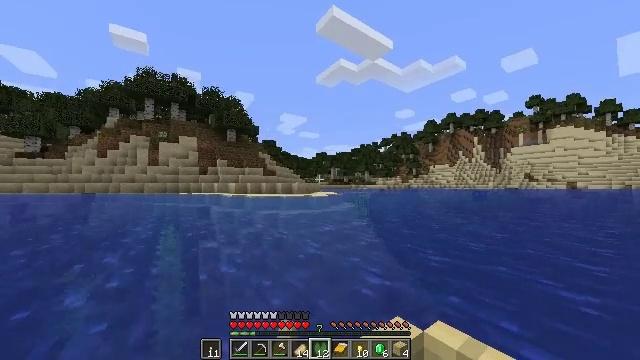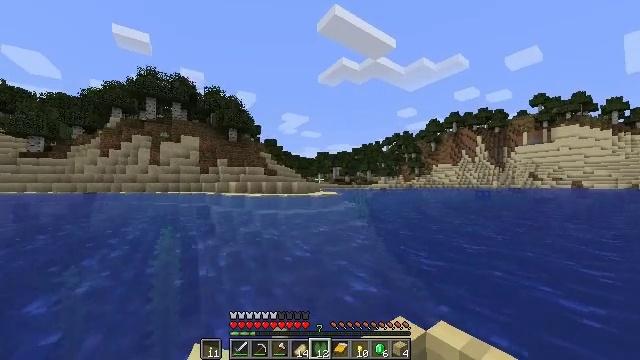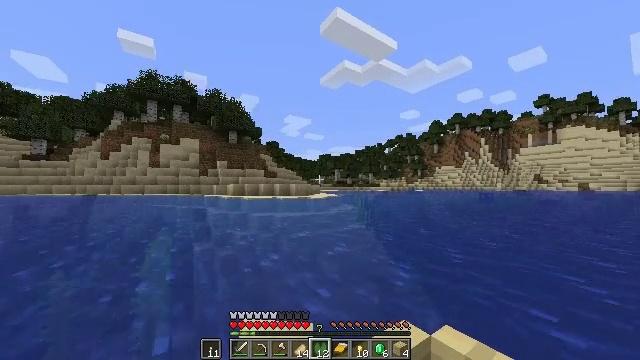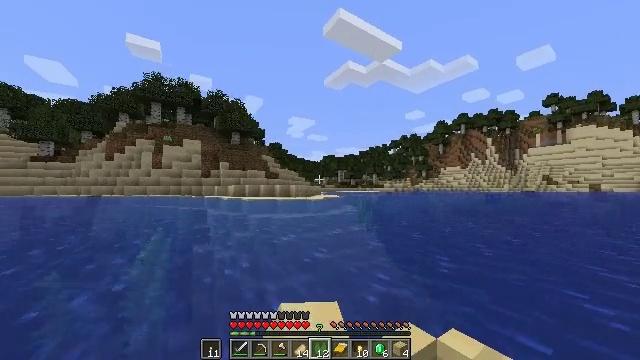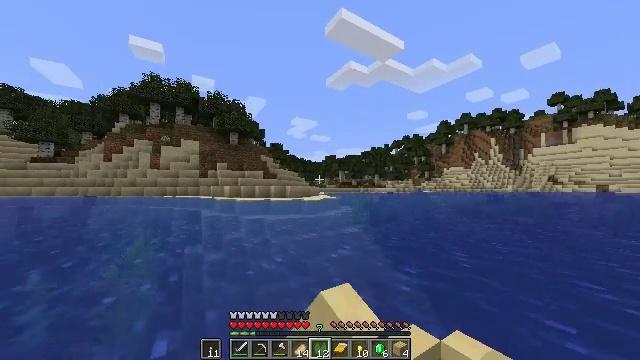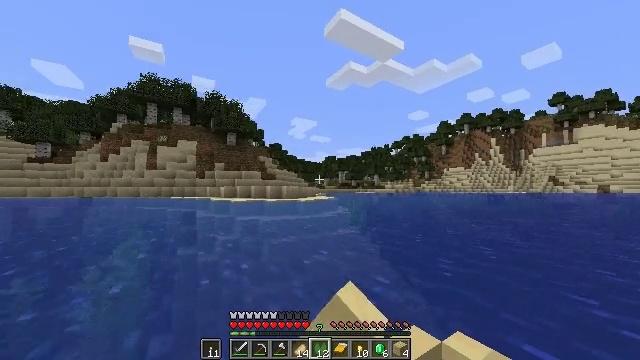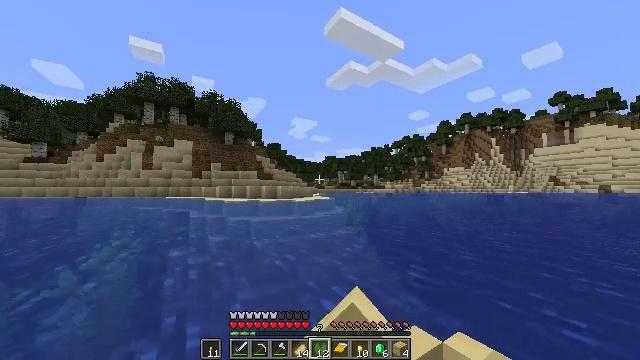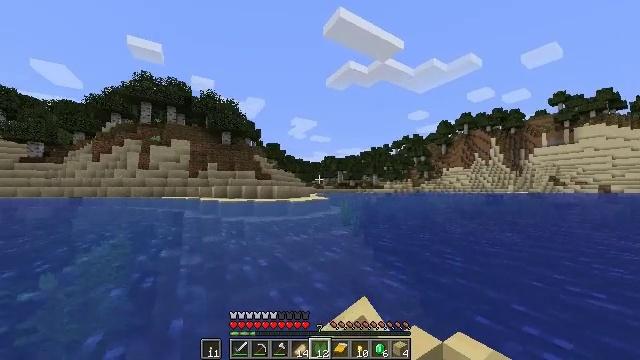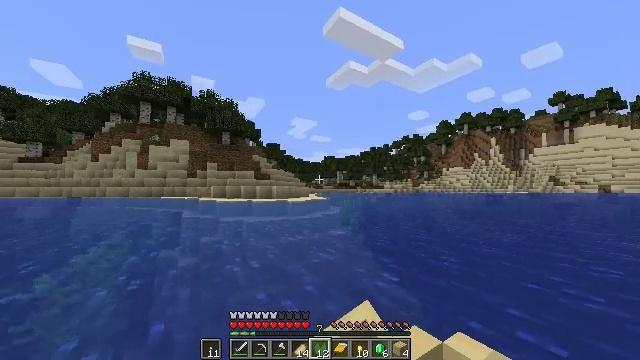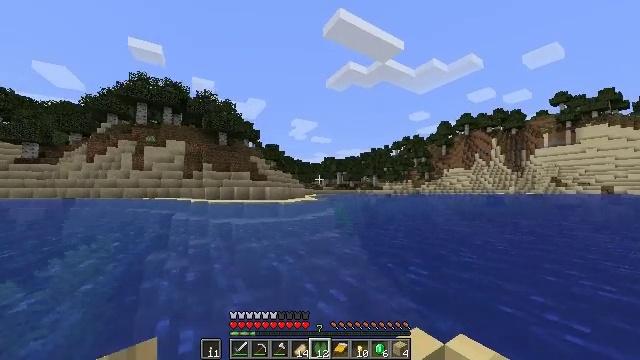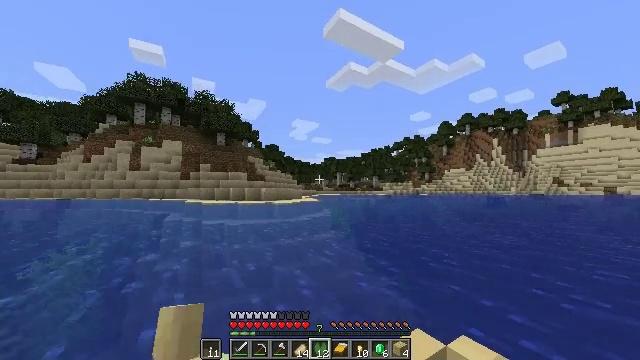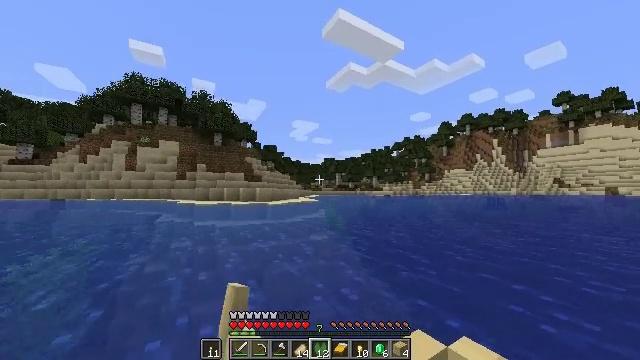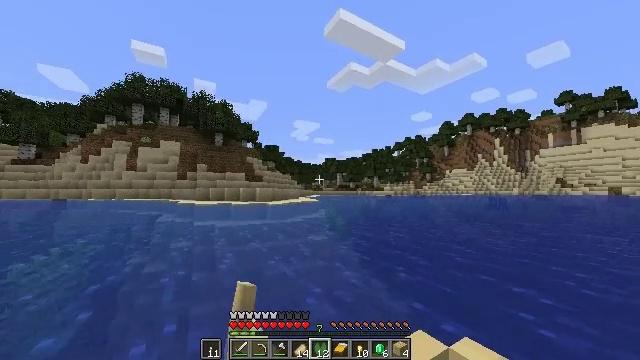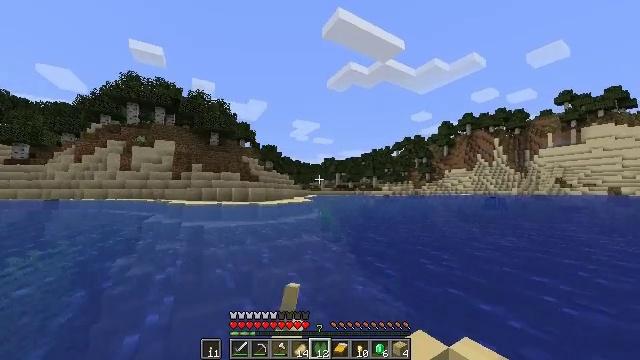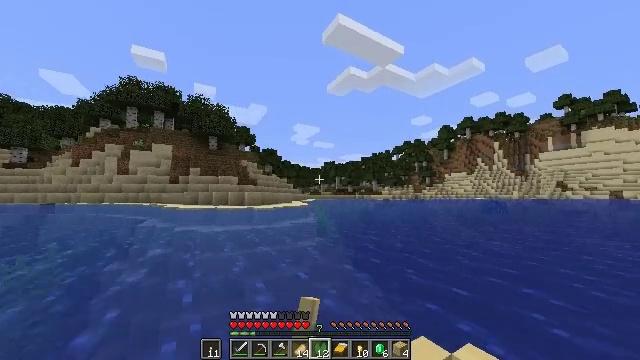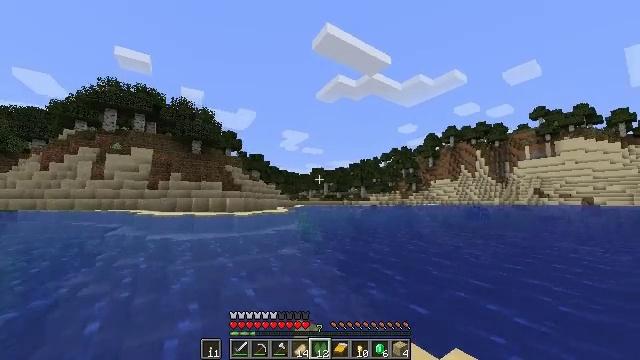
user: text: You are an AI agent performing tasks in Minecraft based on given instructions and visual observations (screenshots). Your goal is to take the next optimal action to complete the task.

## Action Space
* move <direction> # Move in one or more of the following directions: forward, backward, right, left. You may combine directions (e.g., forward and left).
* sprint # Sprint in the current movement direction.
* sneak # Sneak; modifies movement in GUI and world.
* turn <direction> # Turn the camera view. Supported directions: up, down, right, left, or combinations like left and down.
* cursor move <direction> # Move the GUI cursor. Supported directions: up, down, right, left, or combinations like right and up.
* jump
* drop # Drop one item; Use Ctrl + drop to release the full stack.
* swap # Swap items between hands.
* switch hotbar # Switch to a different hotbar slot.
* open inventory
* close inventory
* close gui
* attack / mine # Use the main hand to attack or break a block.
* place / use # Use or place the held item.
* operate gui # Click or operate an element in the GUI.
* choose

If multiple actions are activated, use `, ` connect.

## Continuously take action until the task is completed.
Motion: motion action
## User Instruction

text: Remove a lily pad from the inventory.
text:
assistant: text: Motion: move forward, sprint
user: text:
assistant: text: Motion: move forward, sprint
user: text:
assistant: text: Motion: move forward, sprint, turn left
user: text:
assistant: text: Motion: move forward, sprint
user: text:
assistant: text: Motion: move forward, sprint
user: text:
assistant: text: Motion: move forward, sprint
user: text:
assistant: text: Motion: move forward, sprint
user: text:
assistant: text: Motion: move forward, sprint
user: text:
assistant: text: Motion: move forward, sprint
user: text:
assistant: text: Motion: move forward, sprint
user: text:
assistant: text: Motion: move forward, sprint
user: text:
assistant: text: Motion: move forward, sprint
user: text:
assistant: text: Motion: move forward, sprint
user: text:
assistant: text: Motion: move forward, sprint, turn up
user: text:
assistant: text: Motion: move forward, sprint, turn right and up
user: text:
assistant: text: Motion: move forward, sprint, turn right
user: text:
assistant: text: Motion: move forward, sprint, turn right and down
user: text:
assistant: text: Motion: move forward, sprint, turn right and down
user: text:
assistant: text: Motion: move forward, sprint, turn right and down
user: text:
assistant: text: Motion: move forward, sprint, turn right
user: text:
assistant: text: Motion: move forward, sprint, turn right
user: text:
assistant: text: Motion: move forward, sprint
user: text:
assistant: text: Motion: move forward, sprint
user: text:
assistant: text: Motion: move forward, sprint
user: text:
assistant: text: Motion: move forward, sprint, turn down
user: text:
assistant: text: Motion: move forward, sprint
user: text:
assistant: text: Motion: move forward, sprint
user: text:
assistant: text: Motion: move forward, sprint
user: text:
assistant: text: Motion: move forward, sprint
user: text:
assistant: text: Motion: move forward, sprint